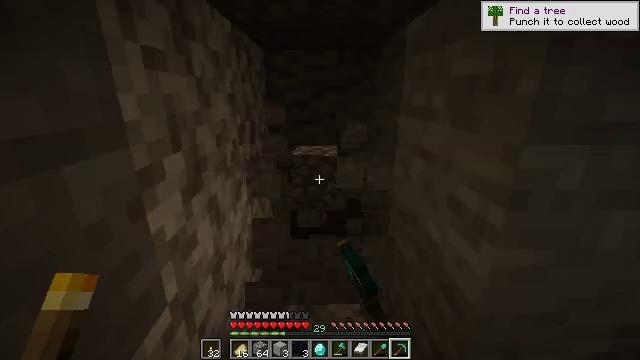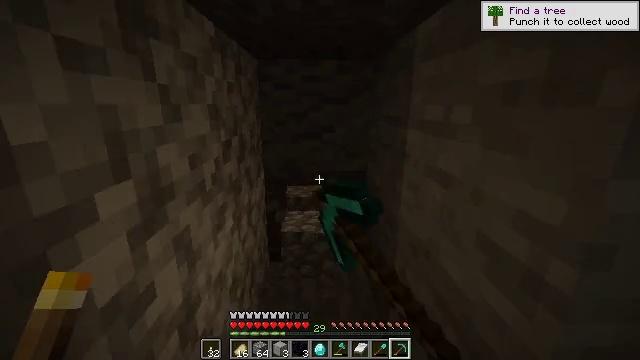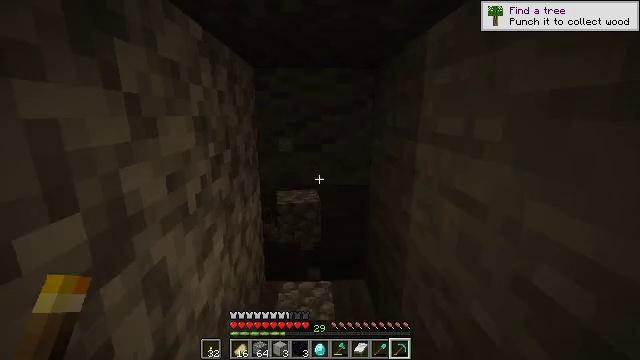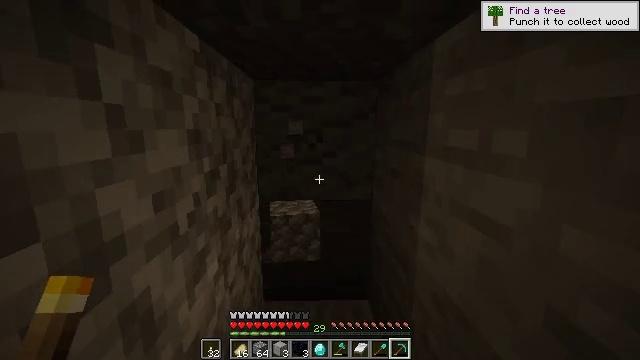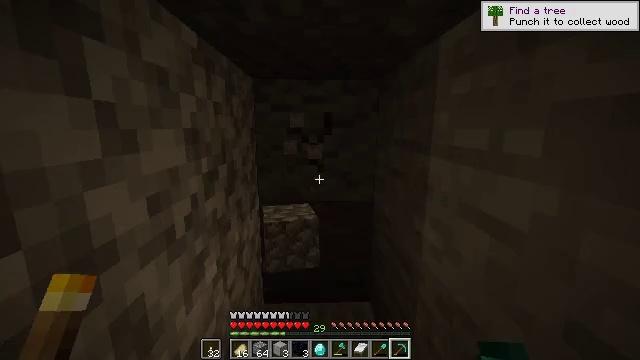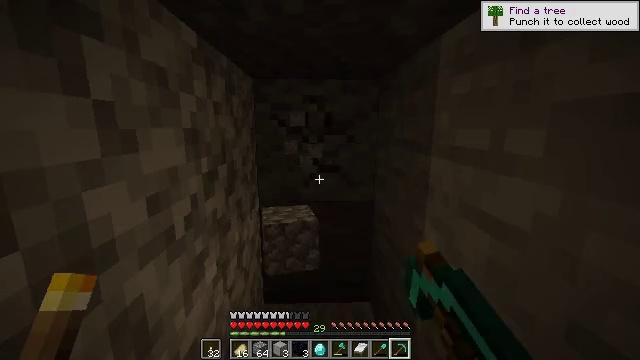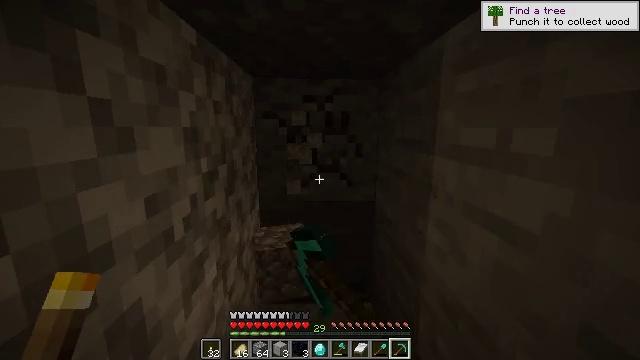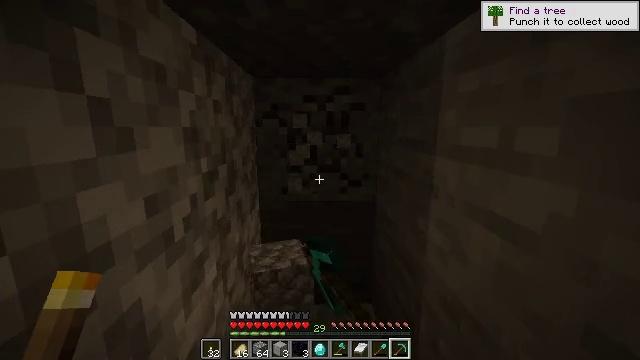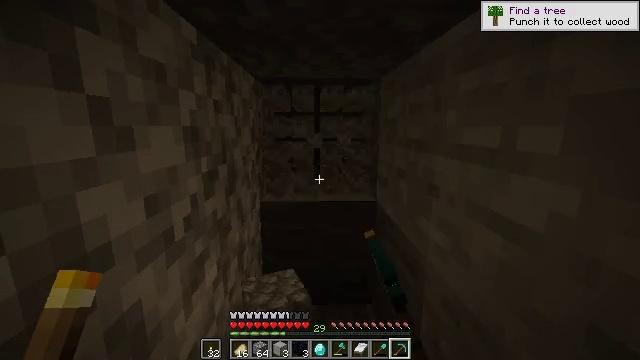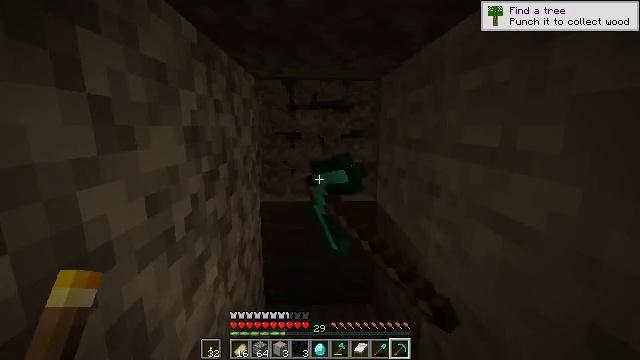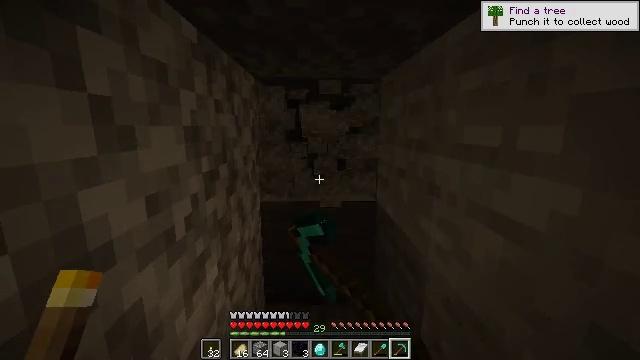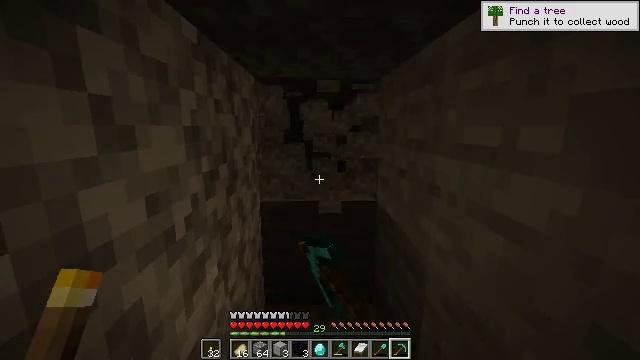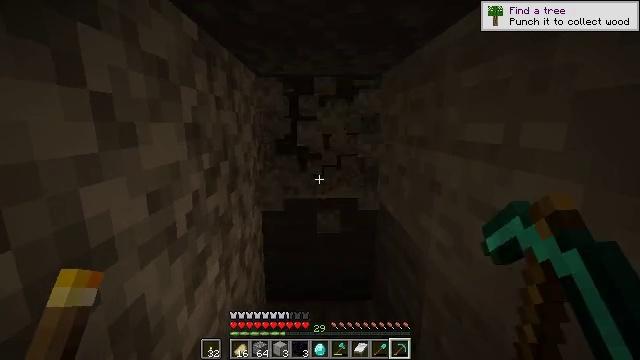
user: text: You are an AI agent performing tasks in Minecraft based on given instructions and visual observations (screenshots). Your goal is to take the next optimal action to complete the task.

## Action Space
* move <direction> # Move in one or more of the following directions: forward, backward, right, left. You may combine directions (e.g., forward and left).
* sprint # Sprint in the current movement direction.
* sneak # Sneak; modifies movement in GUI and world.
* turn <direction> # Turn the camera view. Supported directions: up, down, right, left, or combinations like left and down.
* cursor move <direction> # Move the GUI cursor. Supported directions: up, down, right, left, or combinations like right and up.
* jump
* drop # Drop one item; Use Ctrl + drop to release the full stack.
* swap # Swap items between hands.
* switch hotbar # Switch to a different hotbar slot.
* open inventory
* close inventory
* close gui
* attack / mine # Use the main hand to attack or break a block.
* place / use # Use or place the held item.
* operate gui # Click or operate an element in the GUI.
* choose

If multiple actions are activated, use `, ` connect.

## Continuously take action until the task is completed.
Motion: motion action
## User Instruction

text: Break the andesite to collect it.
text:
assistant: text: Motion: move forward, turn up, attack / mine
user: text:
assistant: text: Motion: turn up, attack / mine
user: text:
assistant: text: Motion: turn up, attack / mine
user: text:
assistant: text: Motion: attack / mine
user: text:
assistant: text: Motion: attack / mine
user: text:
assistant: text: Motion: attack / mine
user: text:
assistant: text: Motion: attack / mine
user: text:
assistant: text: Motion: attack / mine
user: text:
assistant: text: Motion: attack / mine
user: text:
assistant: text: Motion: attack / mine
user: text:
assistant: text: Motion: attack / mine
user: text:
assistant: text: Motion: attack / mine
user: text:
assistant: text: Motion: attack / mine